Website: home-depot
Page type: delivery-shipping
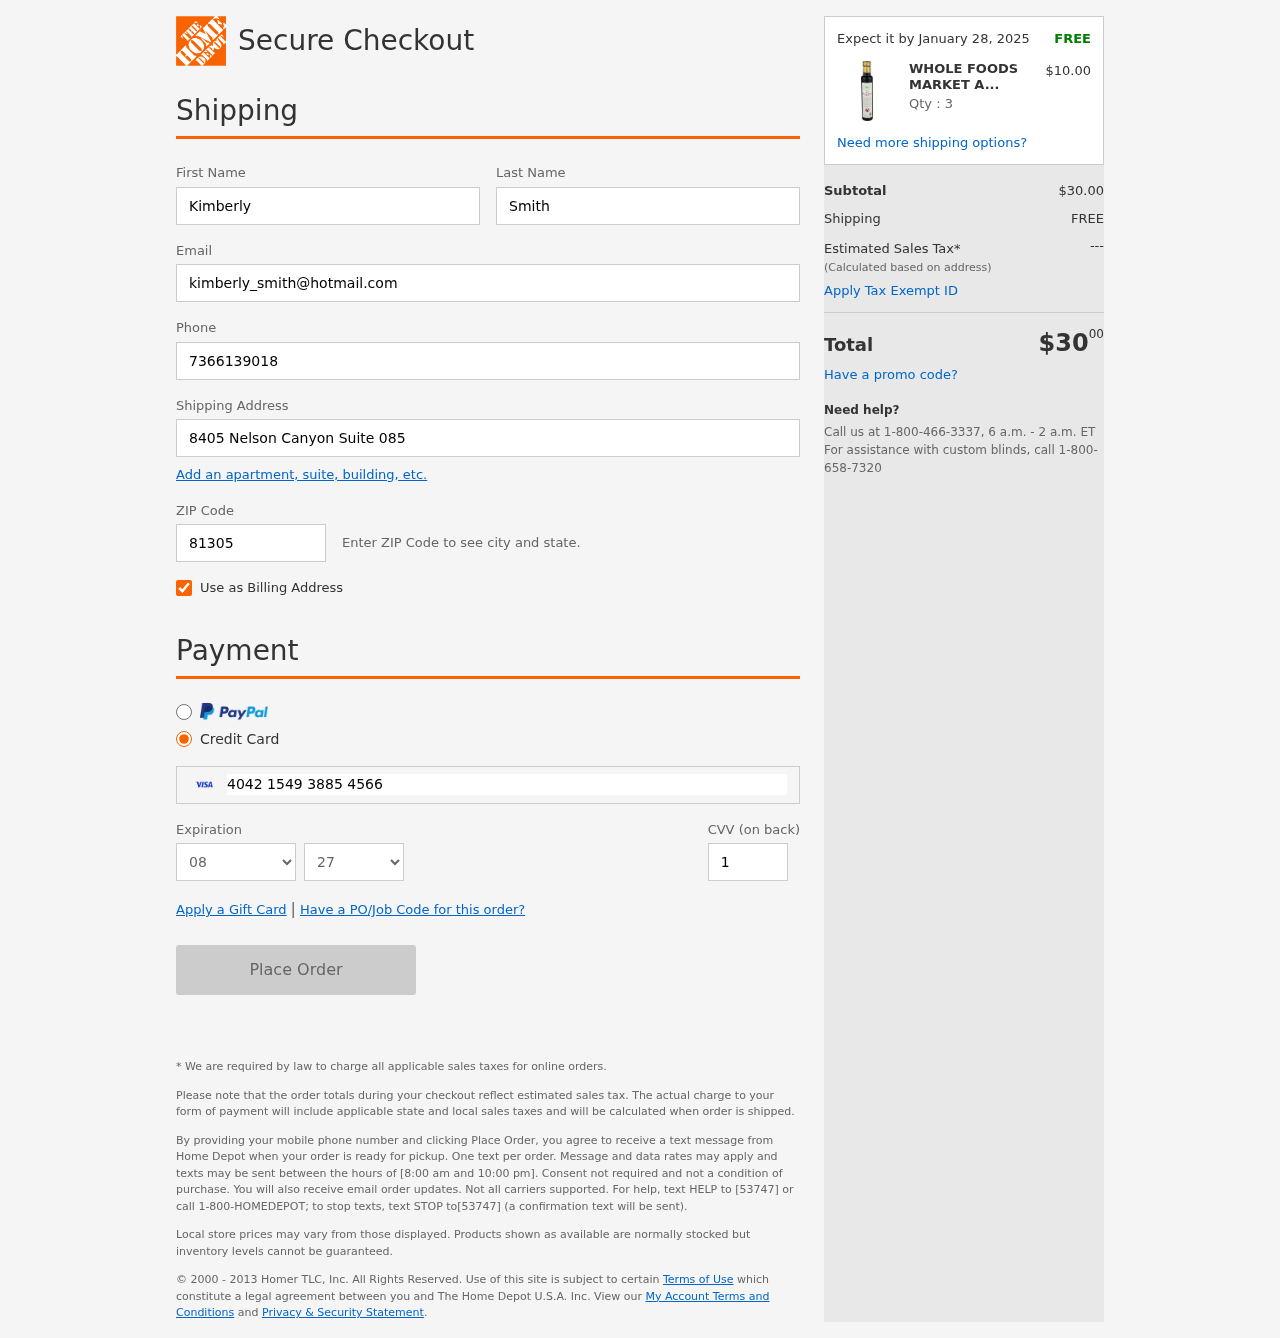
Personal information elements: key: PII_CARD_CVV
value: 145
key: PII_CARD_EXPIRY_MONTH
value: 08
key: PII_CARD_EXPIRY_YEAR
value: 27
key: PII_CARD_NUMBER
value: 4042 1549 3885 4566
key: PII_EMAIL
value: kimberly_smith@hotmail.com
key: PII_FIRSTNAME
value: Kimberly
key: PII_LASTNAME
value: Smith
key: PII_PHONE
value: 7366139018
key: PII_POSTCODE
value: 81305
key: PII_STREET
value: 8405 Nelson Canyon Suite 085
Product elements: key: PRODUCT1_NAME
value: WHOLE FOODS MARKET Aged Balsamic Vinegar of Modena, 8.5 FZ
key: PRODUCT1_PRICE
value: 10
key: PRODUCT1_QUANTITY
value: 3
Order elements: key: ORDER_DELIVERY_DATE
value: Expect it by January 28, 2025
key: ORDER_SUBTOTAL
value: $30.00
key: ORDER_SHIPPING_COST
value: FREE
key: ORDER_TOTAL
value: $3000